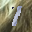
Label: 1